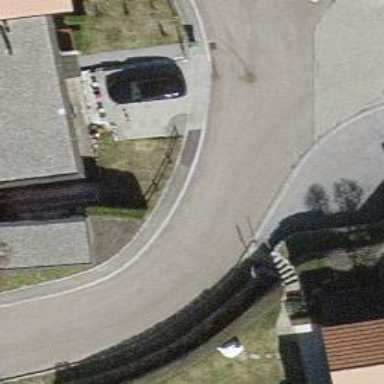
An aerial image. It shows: Fence.